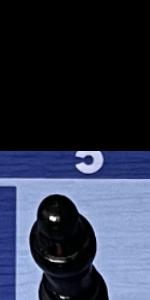
Label: Empty